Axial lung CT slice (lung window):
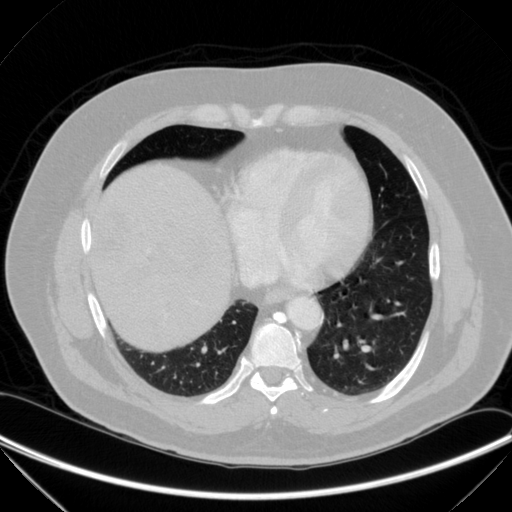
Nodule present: no